Field crop: maize
Growth stage: 2
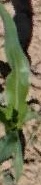
Species: maize